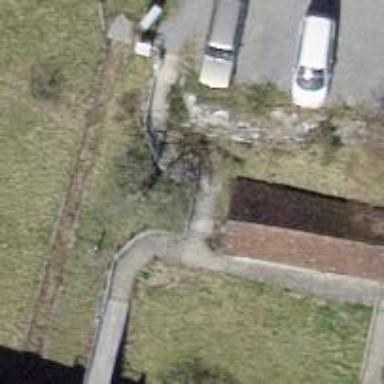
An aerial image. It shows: Set of steps on the road.